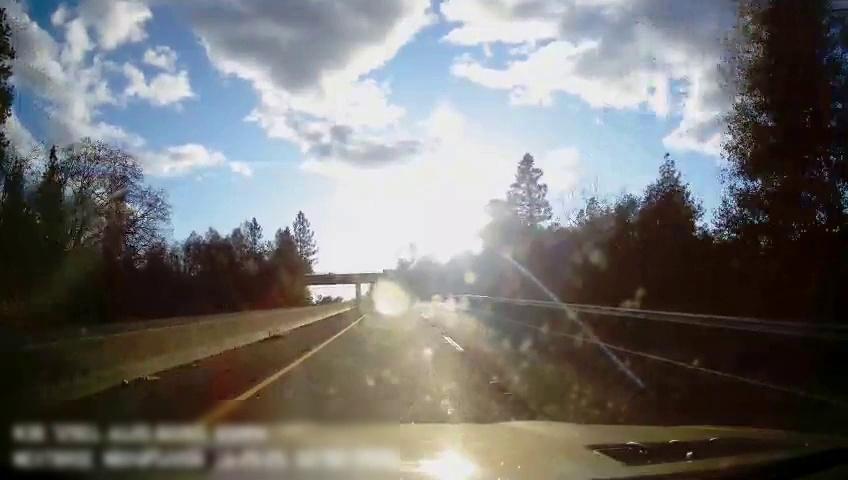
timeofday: Day
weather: Sunny
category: Drivable Space
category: Drivable Space
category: Lanes | Current Lane
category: Lanes | Alternate Lane
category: Lanes | Current Lane